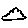
Label: cloud